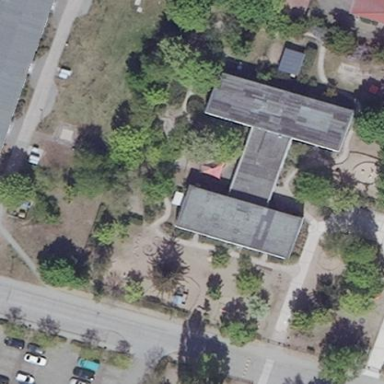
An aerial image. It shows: Kindergarten building.